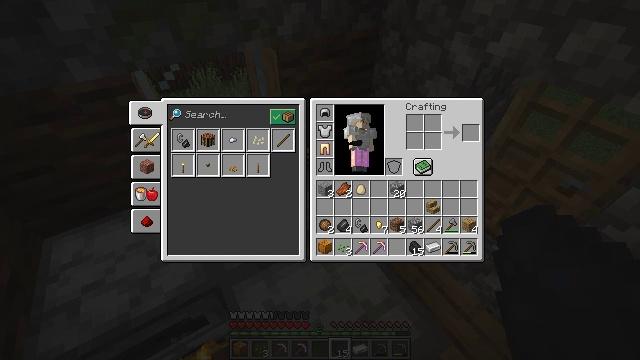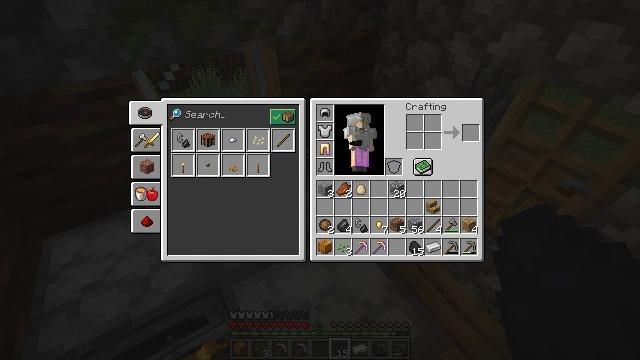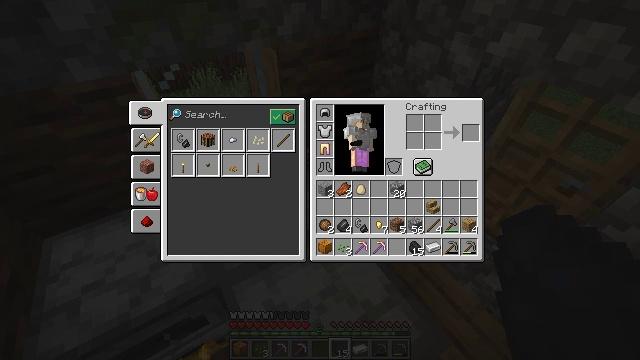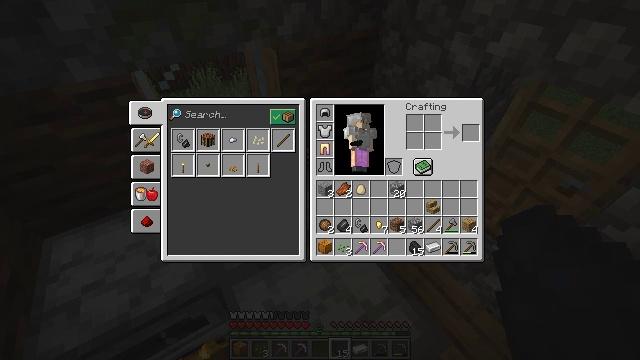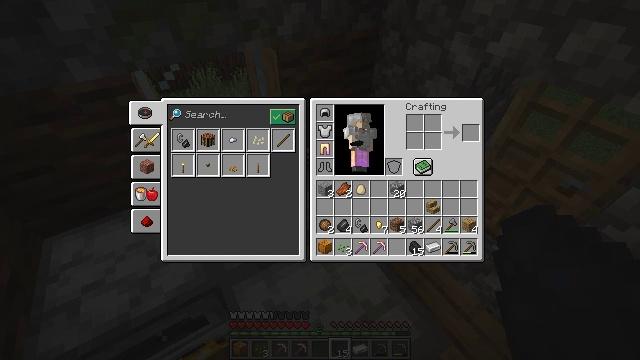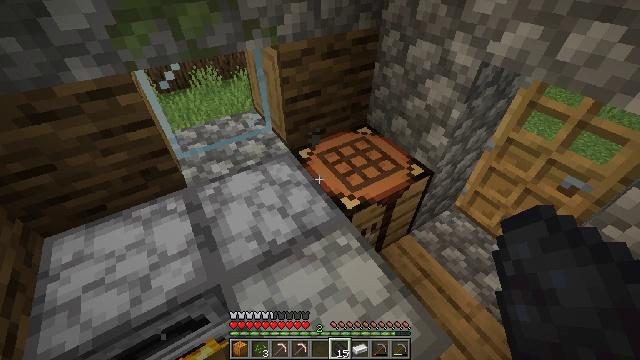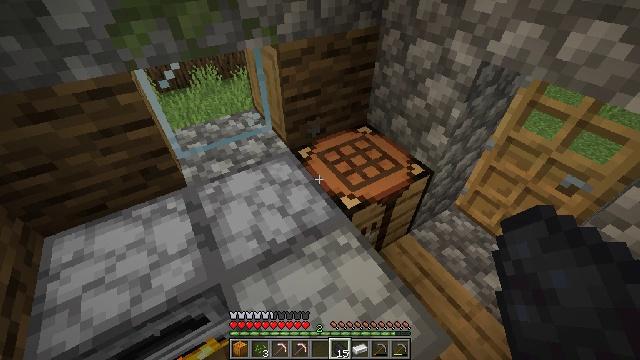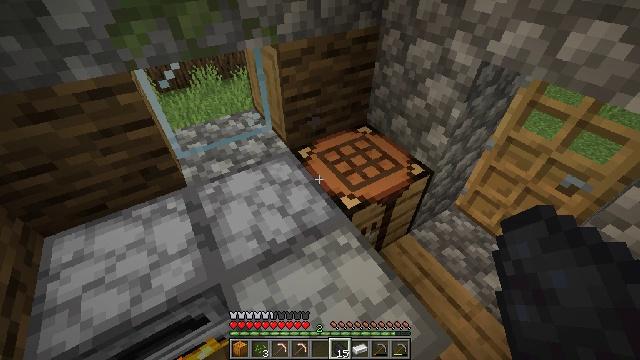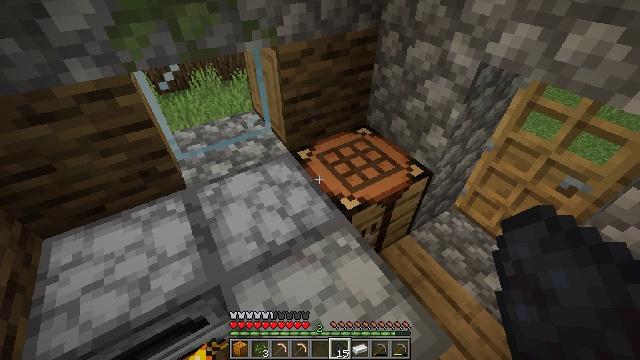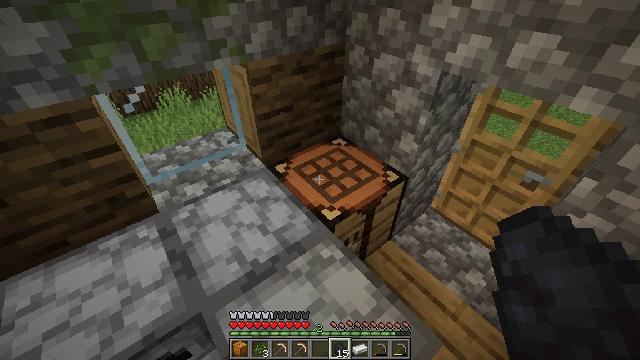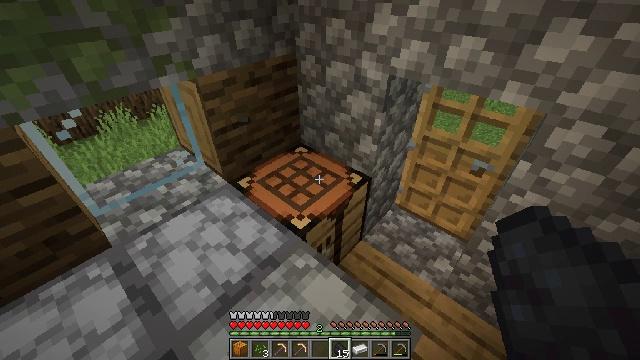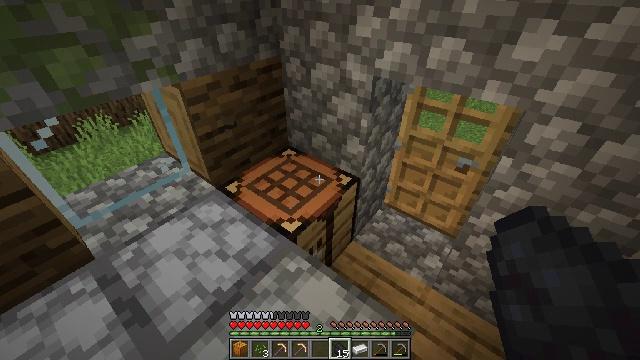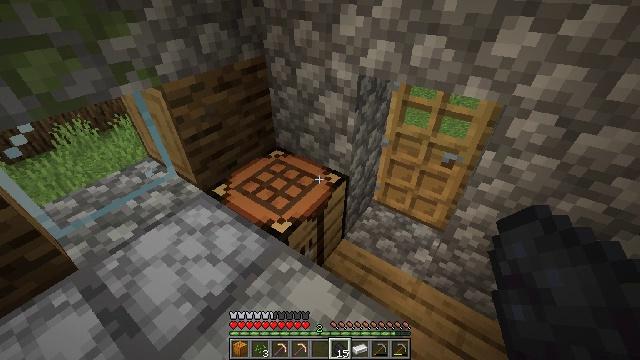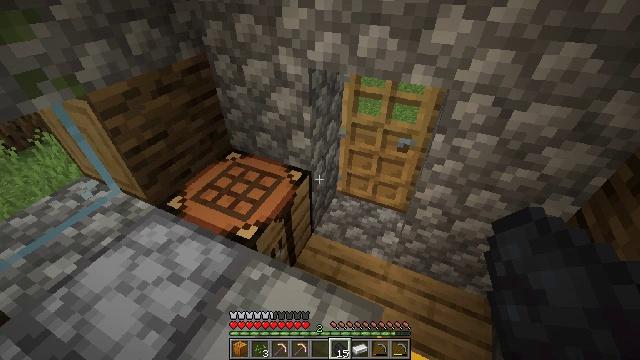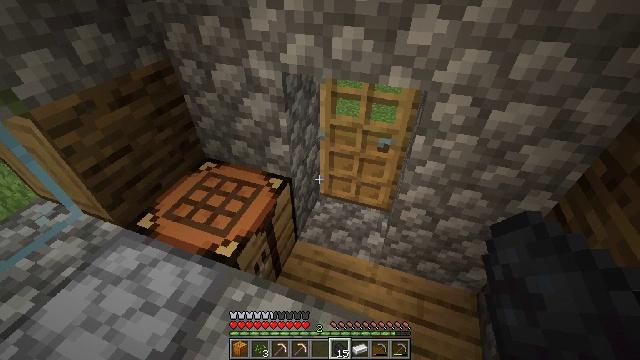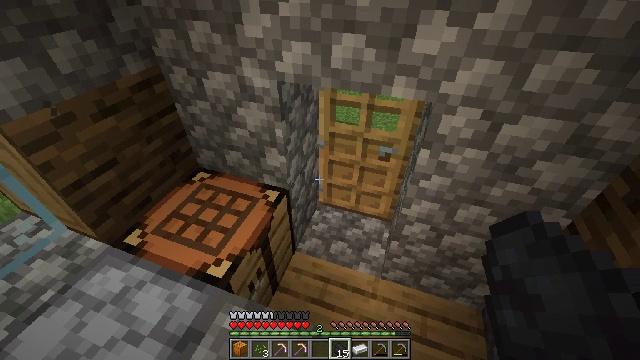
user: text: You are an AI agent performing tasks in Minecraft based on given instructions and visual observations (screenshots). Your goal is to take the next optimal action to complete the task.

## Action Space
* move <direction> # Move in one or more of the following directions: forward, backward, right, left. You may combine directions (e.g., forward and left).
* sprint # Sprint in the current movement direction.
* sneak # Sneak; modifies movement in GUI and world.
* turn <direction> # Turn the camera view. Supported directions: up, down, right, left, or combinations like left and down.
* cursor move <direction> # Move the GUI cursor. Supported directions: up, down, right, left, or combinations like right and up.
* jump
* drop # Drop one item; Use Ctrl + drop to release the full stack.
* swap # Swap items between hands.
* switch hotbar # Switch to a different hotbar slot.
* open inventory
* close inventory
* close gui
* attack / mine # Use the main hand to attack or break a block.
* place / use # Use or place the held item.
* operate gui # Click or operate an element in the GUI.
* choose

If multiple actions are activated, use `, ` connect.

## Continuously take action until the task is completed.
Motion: motion action
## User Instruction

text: Break the furnace to move it.
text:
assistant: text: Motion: no_op
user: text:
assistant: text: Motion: no_op
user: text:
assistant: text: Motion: no_op
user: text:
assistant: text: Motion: no_op
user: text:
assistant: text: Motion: open inventory
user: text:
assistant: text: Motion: open inventory
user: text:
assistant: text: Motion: open inventory
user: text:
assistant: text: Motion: open inventory
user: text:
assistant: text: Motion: turn right and up
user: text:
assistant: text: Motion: turn right and up
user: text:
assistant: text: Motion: turn right
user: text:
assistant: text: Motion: turn right
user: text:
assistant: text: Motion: move forward, turn right and down
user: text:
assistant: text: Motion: move forward, turn right
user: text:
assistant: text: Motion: move forward
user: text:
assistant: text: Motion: move forward
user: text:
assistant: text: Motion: move forward
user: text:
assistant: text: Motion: move forward
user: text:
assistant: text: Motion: move forward
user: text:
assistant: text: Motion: move forward, turn right
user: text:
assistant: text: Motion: move forward, turn right
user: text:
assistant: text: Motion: move forward, turn right and down
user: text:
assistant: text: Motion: move forward, turn right and down
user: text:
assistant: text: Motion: move forward
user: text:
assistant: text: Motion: move forward
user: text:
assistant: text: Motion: move forward
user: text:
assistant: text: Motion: move forward
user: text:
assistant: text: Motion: move forward
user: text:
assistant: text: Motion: no_op
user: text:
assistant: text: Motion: no_op